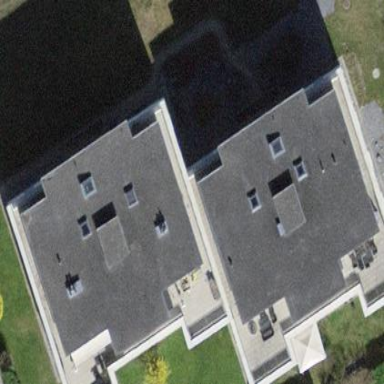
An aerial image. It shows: Building with flat roof.